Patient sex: F
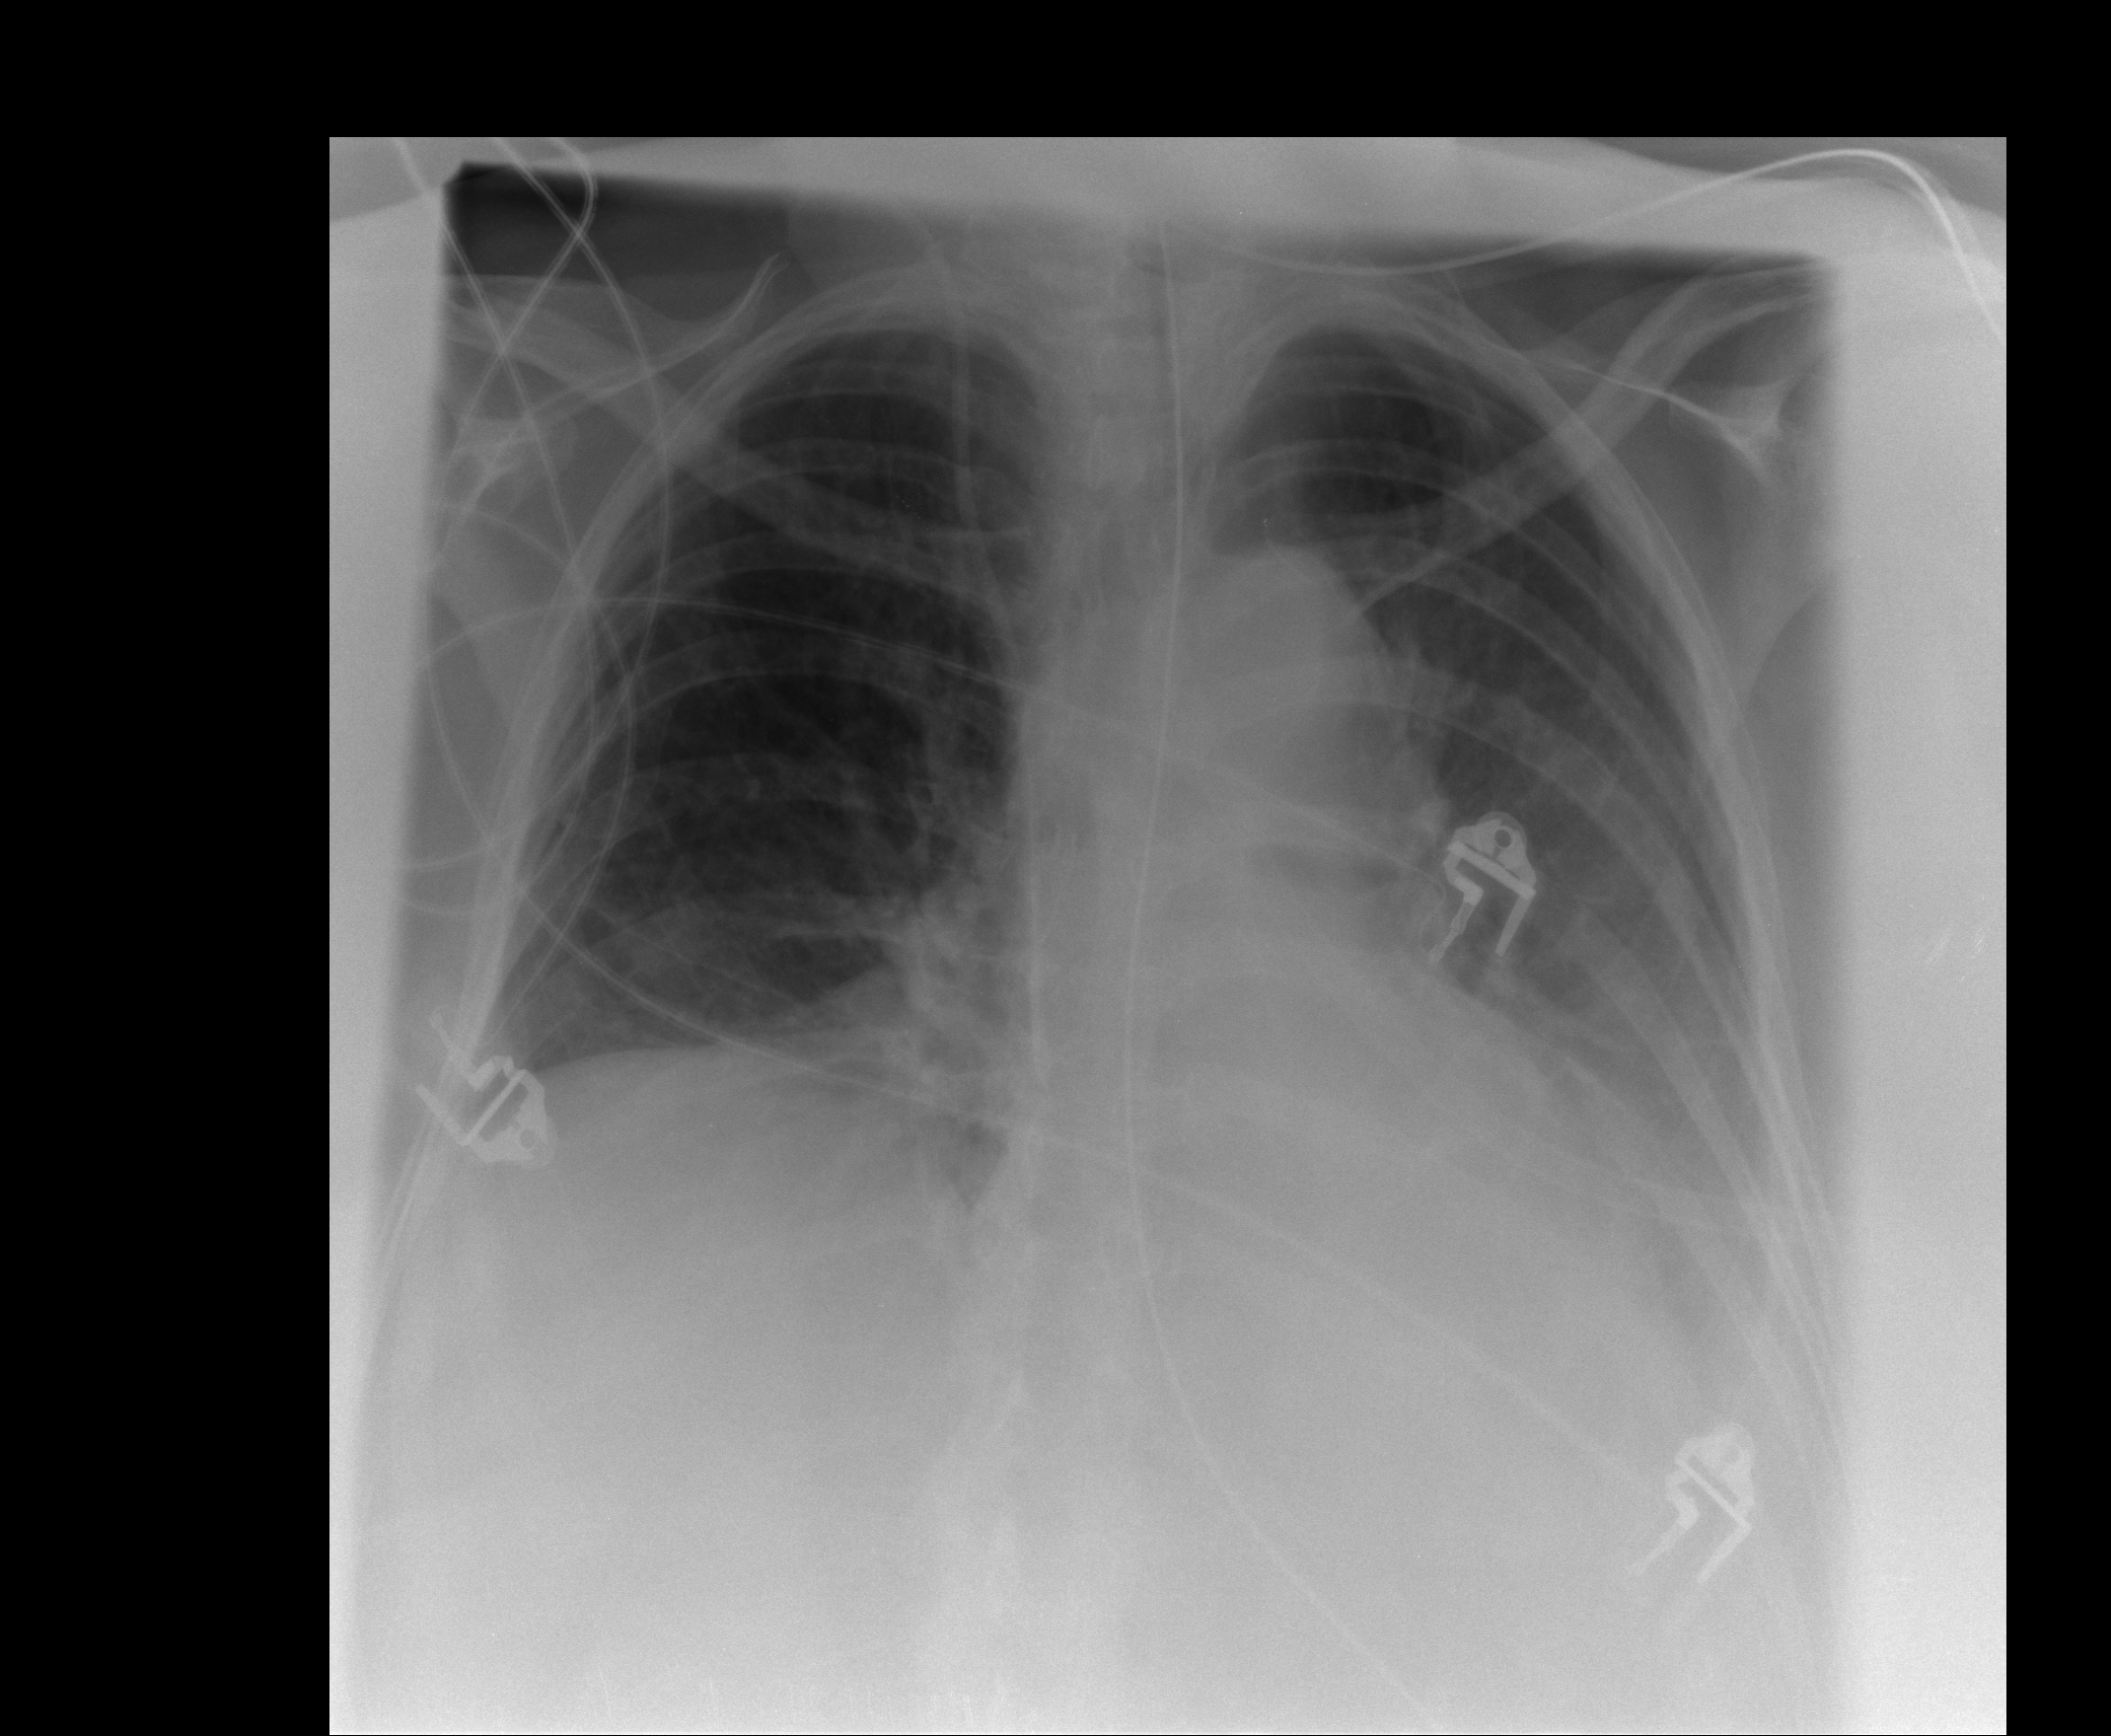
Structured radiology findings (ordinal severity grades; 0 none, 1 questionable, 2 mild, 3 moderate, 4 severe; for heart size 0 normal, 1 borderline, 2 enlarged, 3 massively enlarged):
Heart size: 0
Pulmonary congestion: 1
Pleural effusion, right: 1
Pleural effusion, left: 2
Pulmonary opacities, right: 0
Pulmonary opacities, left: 0
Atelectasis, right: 2
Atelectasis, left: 2